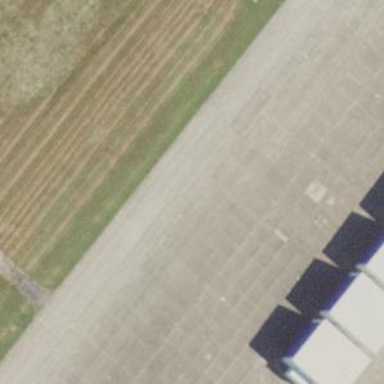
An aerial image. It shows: Image of taxiway at airport.